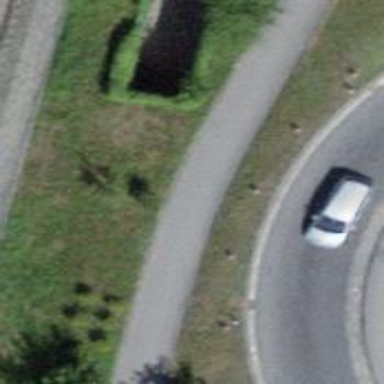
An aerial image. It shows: Footway tunnel.